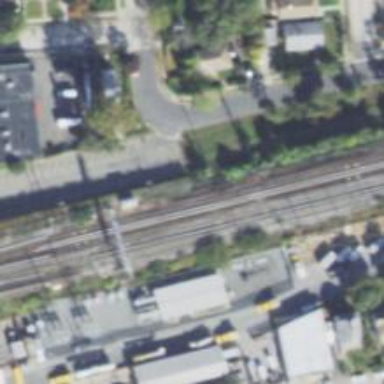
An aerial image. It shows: Electrified rail railway.